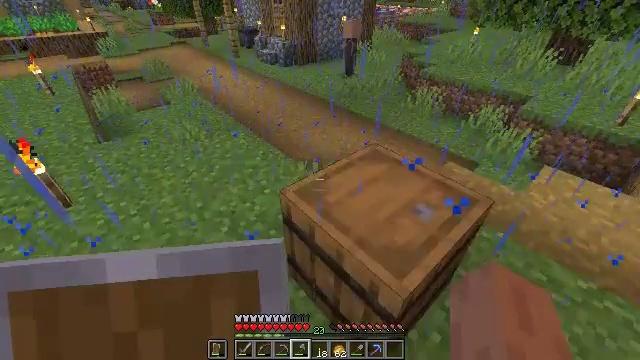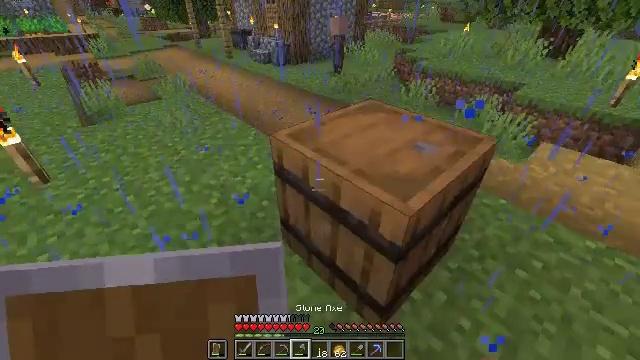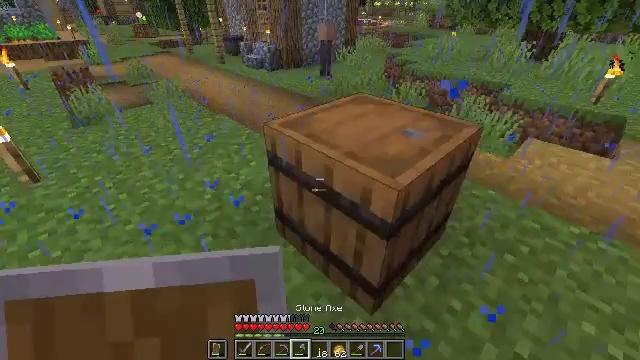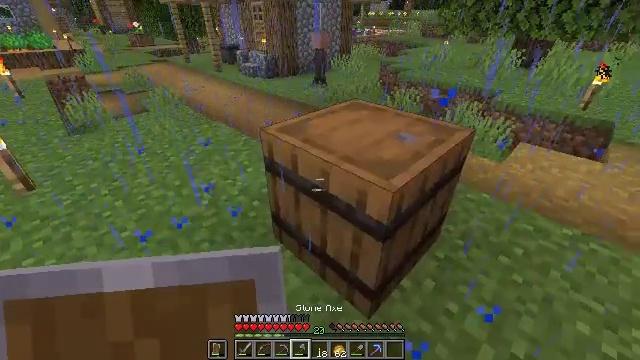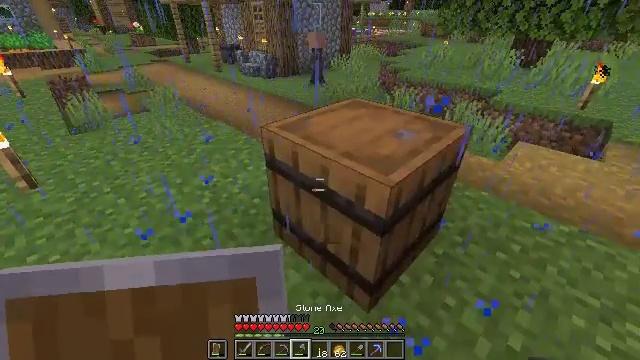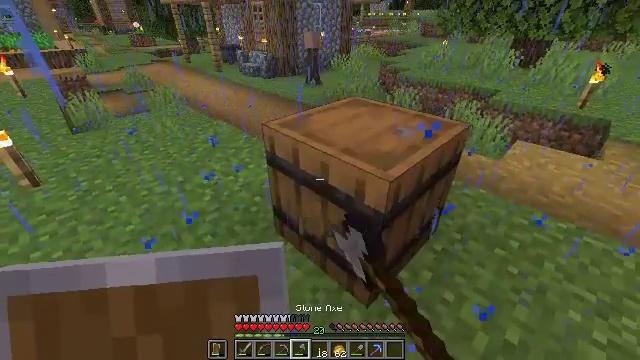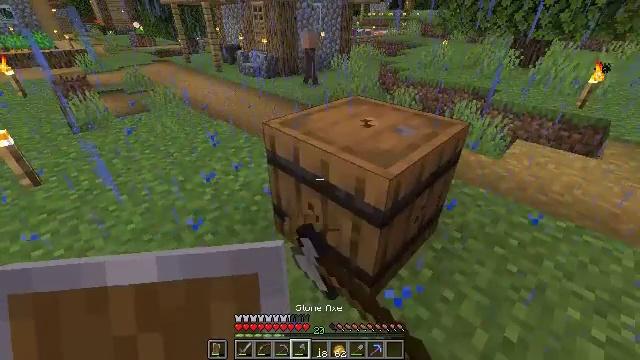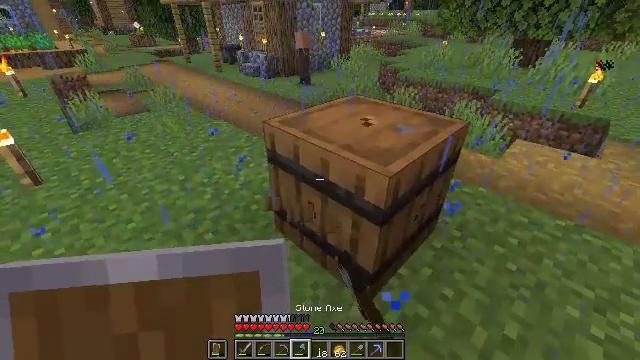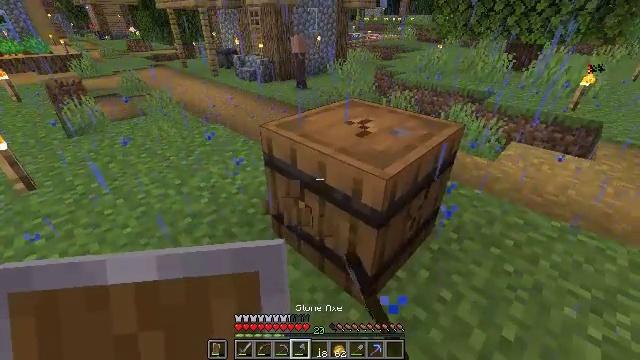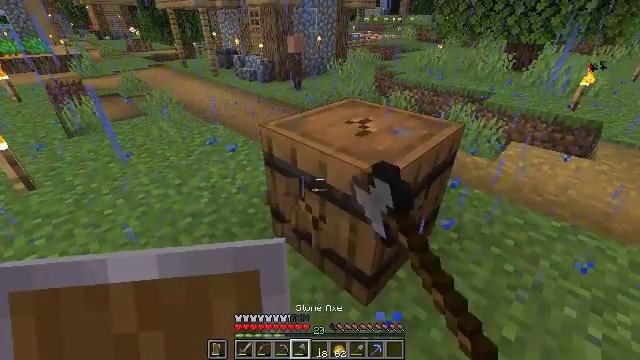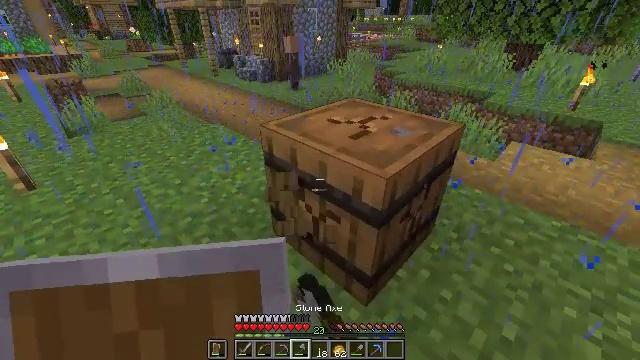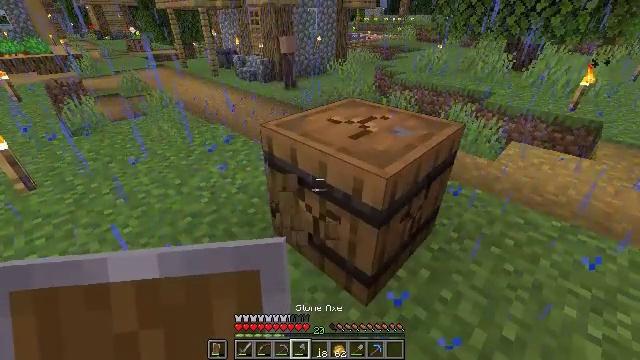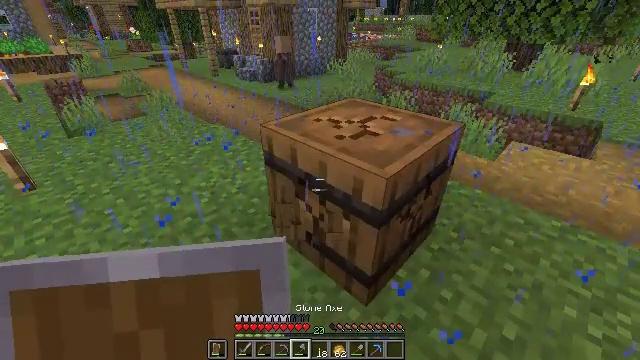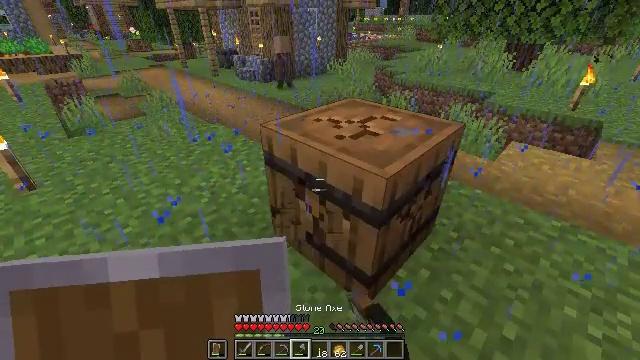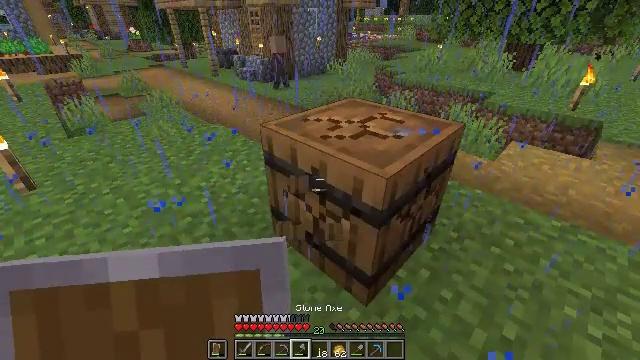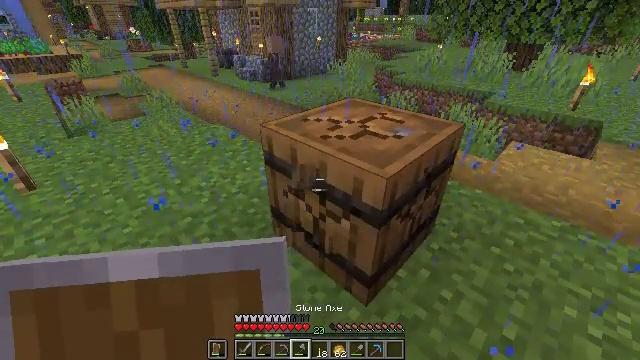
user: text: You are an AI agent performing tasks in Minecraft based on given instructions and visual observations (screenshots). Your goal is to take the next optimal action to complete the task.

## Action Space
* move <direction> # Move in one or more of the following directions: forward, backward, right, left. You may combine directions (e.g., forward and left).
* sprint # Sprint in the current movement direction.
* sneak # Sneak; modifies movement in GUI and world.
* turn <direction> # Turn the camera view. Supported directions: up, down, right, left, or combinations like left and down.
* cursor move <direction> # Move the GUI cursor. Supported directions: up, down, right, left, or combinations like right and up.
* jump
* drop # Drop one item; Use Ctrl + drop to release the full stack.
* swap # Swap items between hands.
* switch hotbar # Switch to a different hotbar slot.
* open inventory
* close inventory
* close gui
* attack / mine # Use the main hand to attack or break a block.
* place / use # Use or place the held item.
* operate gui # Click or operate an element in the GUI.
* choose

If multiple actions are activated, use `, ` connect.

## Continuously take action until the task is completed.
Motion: motion action
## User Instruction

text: Retrieve the barrel for inventory use.
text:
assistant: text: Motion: turn right and up, switch to hotbar 4
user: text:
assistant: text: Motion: turn right and up
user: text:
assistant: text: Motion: turn up
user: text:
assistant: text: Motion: attack / mine
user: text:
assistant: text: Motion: attack / mine
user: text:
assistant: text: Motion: attack / mine
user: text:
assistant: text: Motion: attack / mine
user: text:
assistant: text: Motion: attack / mine
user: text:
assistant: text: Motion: attack / mine
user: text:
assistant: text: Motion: attack / mine
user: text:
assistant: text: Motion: attack / mine
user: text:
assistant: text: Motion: attack / mine
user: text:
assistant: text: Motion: attack / mine
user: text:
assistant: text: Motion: attack / mine
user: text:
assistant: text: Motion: attack / mine
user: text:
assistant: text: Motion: attack / mine
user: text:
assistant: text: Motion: attack / mine
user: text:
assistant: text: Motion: attack / mine
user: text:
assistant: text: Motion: attack / mine
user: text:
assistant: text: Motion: attack / mine
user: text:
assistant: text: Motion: attack / mine
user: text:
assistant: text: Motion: attack / mine
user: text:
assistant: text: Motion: attack / mine
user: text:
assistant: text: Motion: attack / mine
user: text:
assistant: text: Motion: move forward and move right, attack / mine
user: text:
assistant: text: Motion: move forward and move right, attack / mine
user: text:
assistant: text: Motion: move forward, turn left and up
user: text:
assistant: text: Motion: no_op